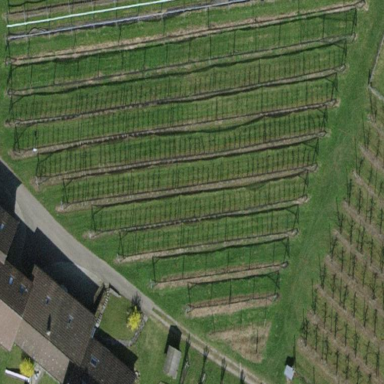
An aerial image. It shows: Orchard.